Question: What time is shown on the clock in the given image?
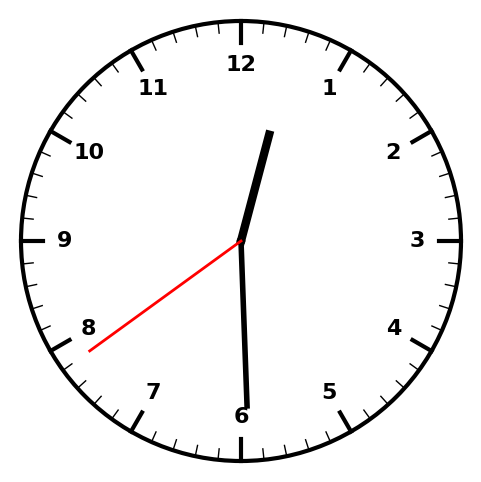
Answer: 12:29:39